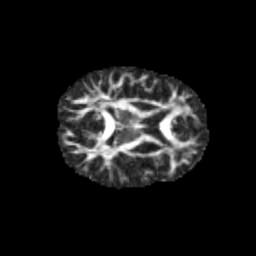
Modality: FA
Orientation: axial
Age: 11
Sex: female
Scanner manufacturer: siemens
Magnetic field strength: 3 T
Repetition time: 3.8 s
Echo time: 0.07 s